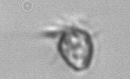
Label: Ciliophora